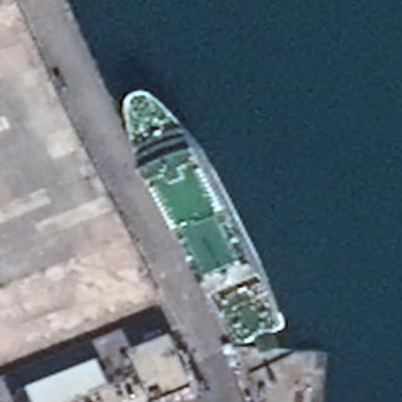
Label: civil